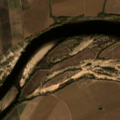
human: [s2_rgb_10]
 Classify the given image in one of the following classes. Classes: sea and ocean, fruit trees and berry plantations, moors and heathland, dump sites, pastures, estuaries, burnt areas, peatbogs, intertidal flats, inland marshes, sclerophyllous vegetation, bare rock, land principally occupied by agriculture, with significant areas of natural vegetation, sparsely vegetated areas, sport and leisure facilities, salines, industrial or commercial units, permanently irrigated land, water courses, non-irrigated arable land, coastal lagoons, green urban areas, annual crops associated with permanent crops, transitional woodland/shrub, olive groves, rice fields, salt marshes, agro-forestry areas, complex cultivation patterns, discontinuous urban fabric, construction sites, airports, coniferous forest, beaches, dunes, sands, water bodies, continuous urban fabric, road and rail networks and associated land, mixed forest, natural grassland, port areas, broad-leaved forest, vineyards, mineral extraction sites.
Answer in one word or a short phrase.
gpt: permanently irrigated land, land principally occupied by agriculture, with significant areas of natural vegetation, beaches, dunes, sands, water courses